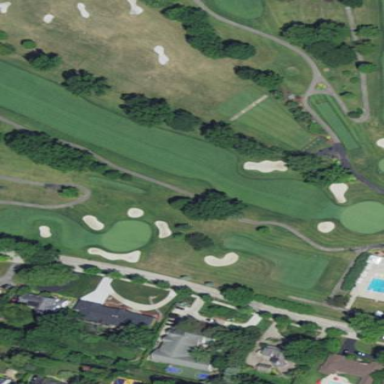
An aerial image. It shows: Grassy area designated as golf fairway.